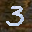
Label: 3